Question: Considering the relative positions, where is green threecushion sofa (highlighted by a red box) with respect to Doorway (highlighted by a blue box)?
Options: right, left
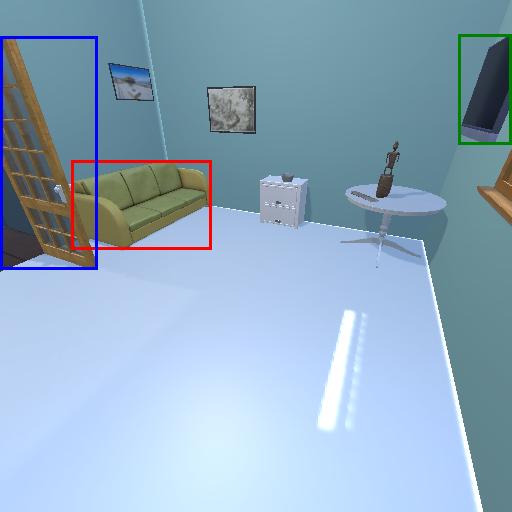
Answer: right